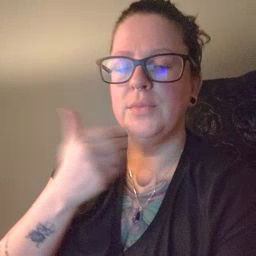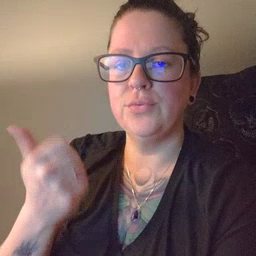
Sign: better